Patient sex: M
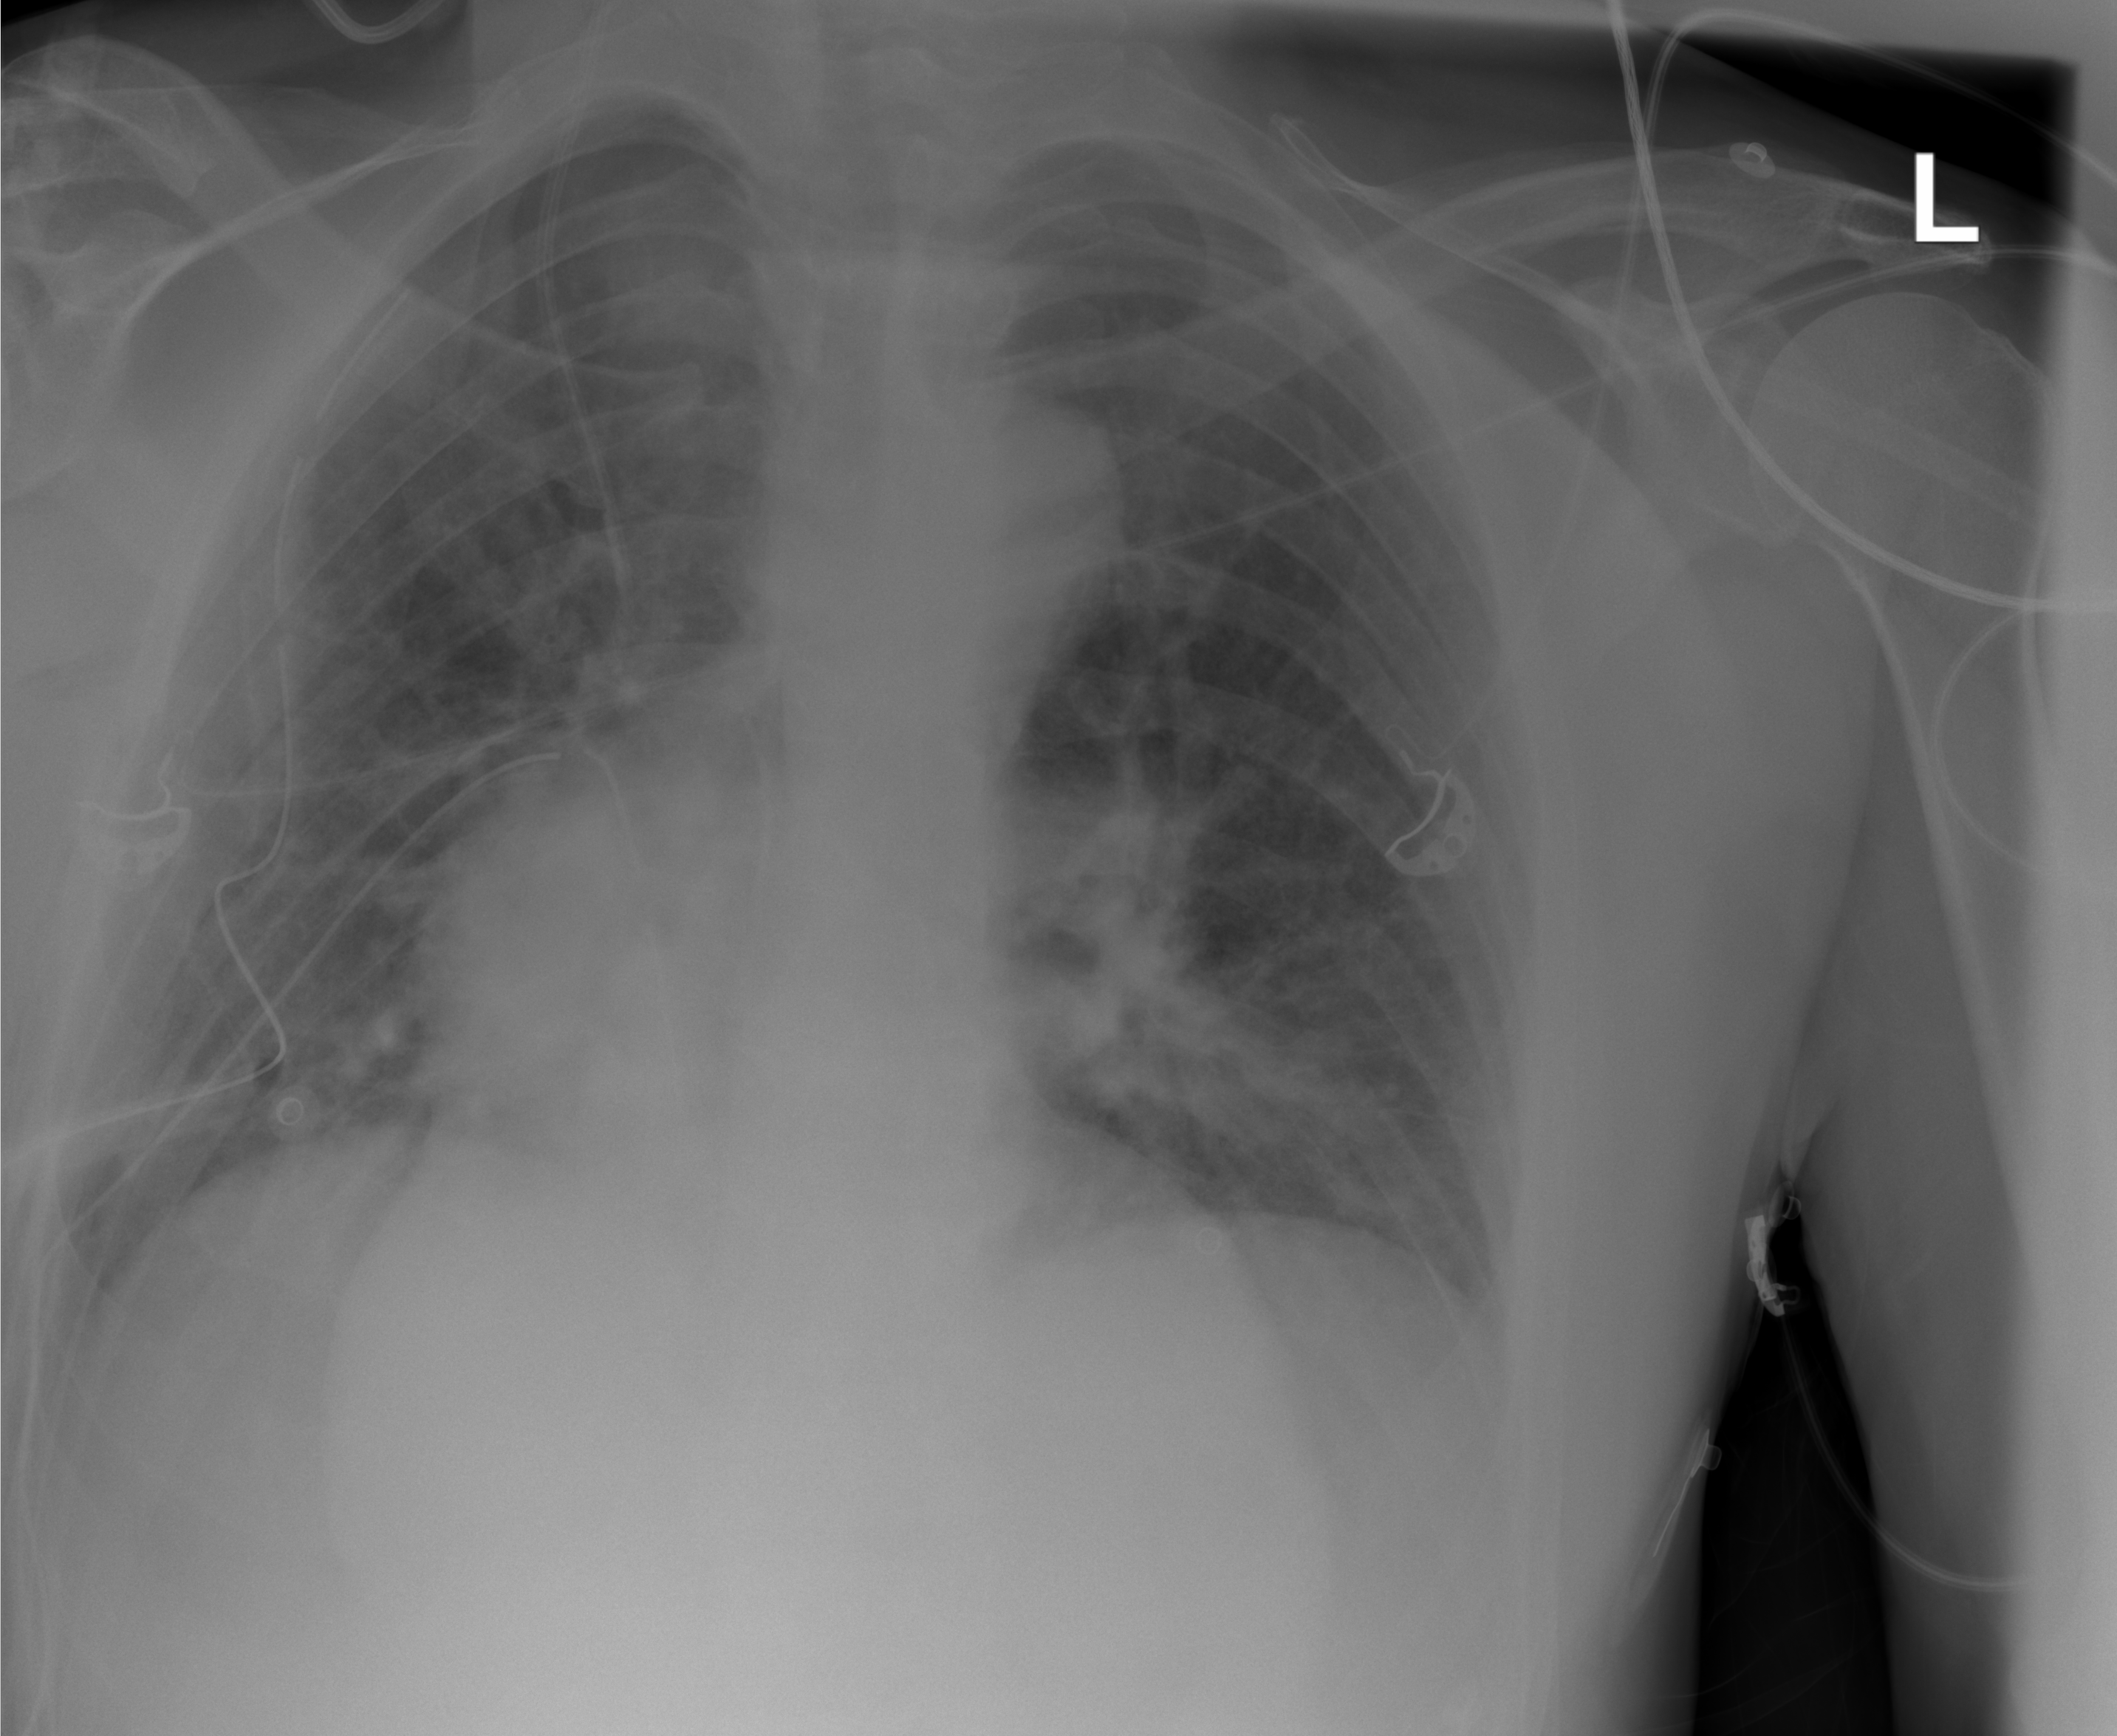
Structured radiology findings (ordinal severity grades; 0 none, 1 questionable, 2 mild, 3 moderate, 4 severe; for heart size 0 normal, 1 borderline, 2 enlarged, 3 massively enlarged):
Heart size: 2
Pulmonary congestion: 0
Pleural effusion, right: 0
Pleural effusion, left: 0
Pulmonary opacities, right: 0
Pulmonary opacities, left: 0
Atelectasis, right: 2
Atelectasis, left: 2